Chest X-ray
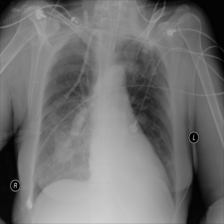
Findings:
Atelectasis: negative
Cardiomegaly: negative
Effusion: negative
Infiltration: negative
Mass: positive
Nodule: negative
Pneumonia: negative
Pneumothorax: negative
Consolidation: negative
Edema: negative
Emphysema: negative
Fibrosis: negative
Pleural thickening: negative
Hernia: negative